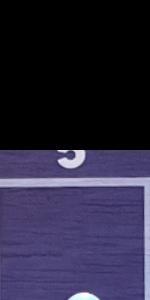
Label: Empty